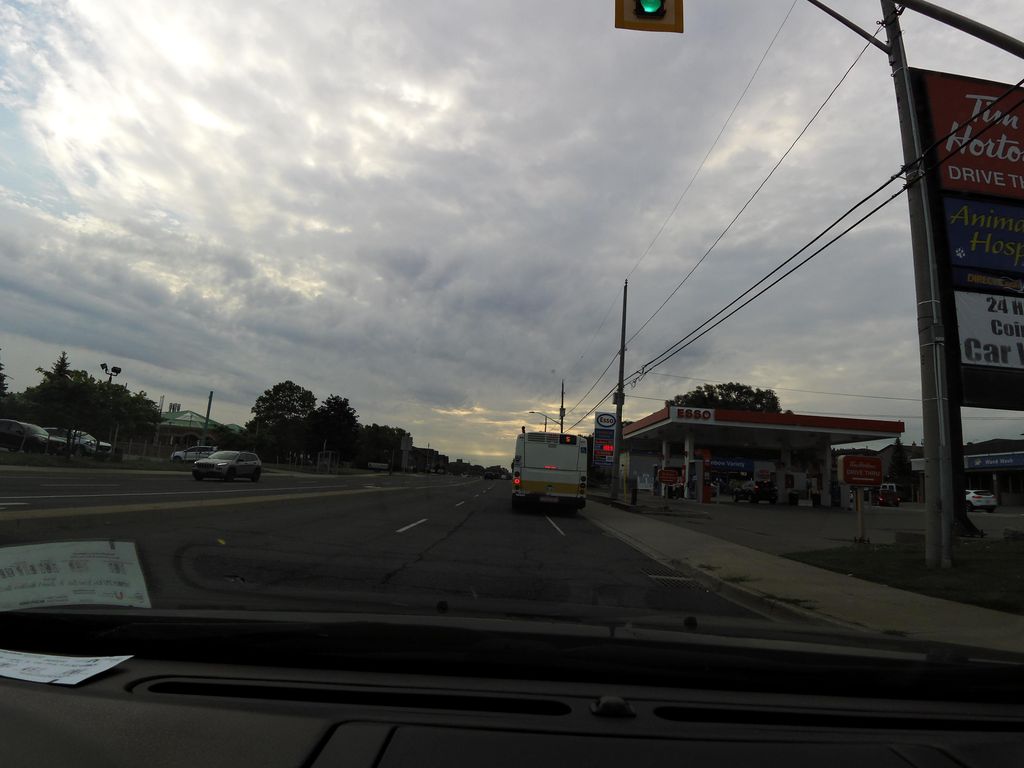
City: hamilton